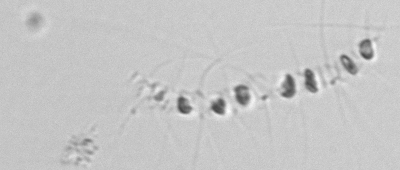
Label: Chaetoceros_socialis